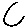
Label: circle